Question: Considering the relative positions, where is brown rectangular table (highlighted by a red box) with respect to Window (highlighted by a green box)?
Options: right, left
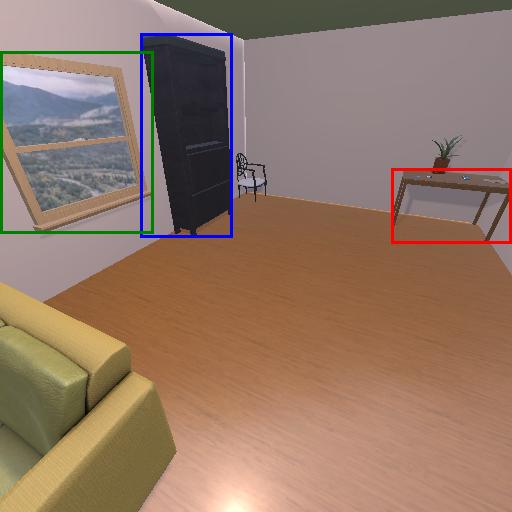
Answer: right